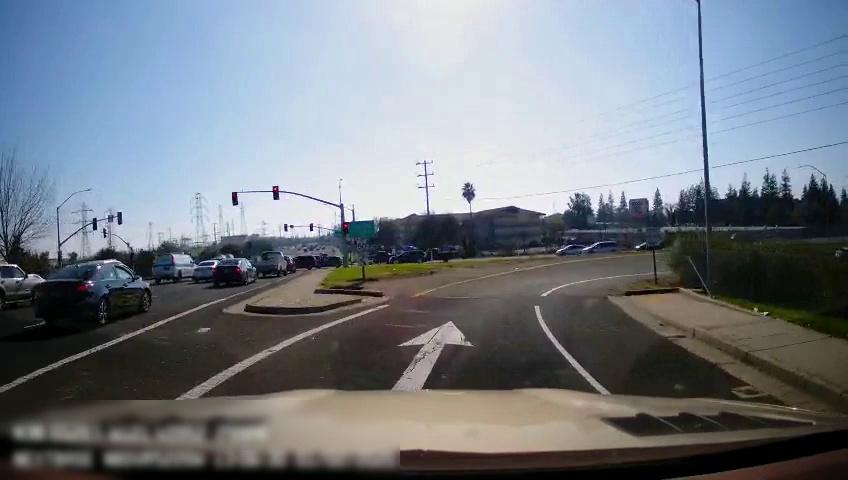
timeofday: Day
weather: Sunny
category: Drivable Space
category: Drivable Space
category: Vehicles | Car
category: Vehicles | Car
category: Vehicles | Car
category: Vehicles | Truck
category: Vehicles | Car
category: Vehicles | Car
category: Vehicles | Car
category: Vehicles | Car
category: Vehicles | Car
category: Vehicles | Car
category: Vehicles | SUV
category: Vehicles | Car
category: Vehicles | Truck
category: Vehicles | Car
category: Vehicles | Other LV
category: Lanes | Current Lane
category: Lanes | Current Lane
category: Lanes | Alternate Lane
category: Lanes | Alternate Lane
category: Lanes | Current Lane
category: Lanes | Alternate Lane
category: Traffic | Lights
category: Traffic | Lights
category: Traffic | Lights
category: Traffic | Lights
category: Traffic | Lights
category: Traffic | Signs